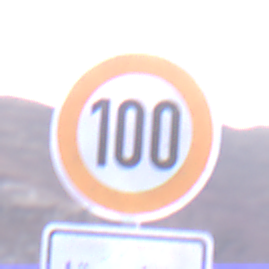
Verkehrszeichen: Geschwindigkeit100
Zusatzzeichen unten: HinweisDurchVerbaleAngabe6
Umgebung: Outdoor, Nature
Tageszeit: Dusk
Wetter: Clear
Licht: Natural
Jahreszeit: NotSpecified
Kontrast: LowContrast